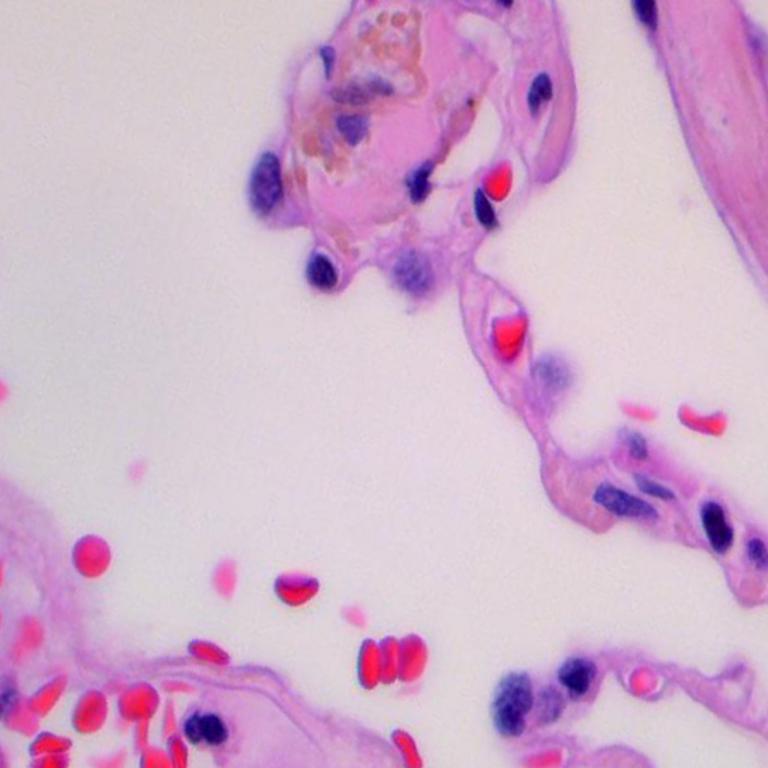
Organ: lung
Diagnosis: benign